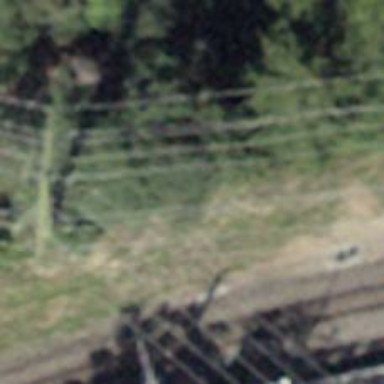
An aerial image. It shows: Power line with 8 cables.